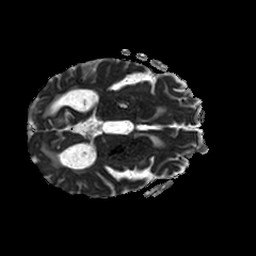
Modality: ADC
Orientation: axial
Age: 64
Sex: male
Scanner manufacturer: philips
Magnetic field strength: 1.5 T
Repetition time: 3.516 s
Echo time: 0.07117 s